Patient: sex M, age 49
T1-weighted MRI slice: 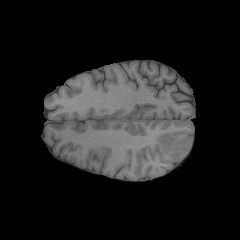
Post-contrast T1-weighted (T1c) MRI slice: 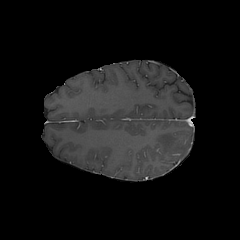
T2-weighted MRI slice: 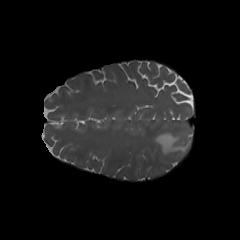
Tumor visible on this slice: yes
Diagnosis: Glioblastoma, IDH-wildtype
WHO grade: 4